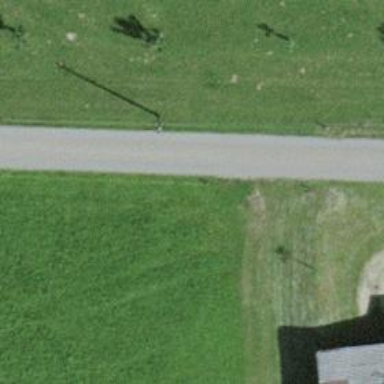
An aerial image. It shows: Minor power line.